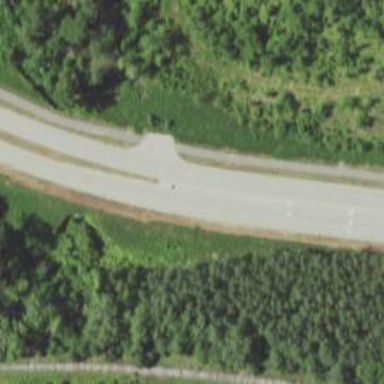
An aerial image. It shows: Crossing on asphalt cycleway.